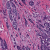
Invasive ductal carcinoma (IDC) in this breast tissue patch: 0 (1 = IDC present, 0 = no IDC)